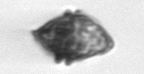
Label: Kryptoperidinium_triquetrum